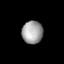
Tissue: lung
Cell type: Endothelial cells
Senescence score: 0.5874
Nuclear area (px): 468
Mean DAPI intensity: 160.011